Question: On a brand new Excel file, I want to use commandButton_click to see if any of the numbers are ouside my tolerance (example +/- 0.0005)
IF any of the numbers are outside the tolerance, it should highlight the "wrong" cells (see picture).
Update: If someone know how I can do that in Conditional Formatting please show me. Thank you very much!

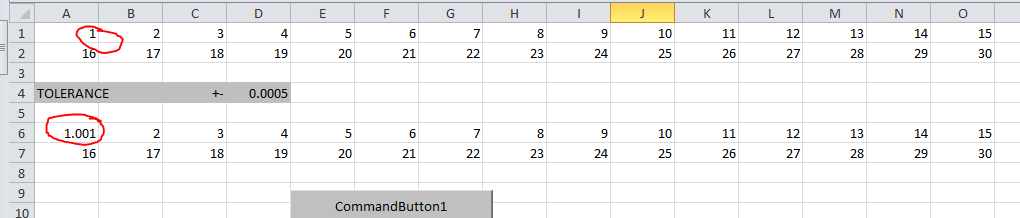
Answer: This is a slight variation of @trincot 's idea. You can create a named range which stands for 'tolerance' and then use that for greater readability. Note that you have to do this twice, once for the upper cells and once for the lower cells:
<URL>
If you haven't used named ranges before, select the two cells (A4:B4 in the screenshot) which contain the tolerance and click 'Create Names from Selection' on the Formulas tab.